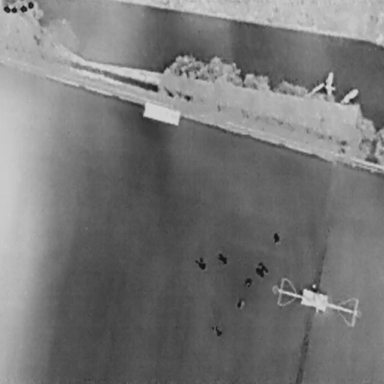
There are seven People in the infrared image.